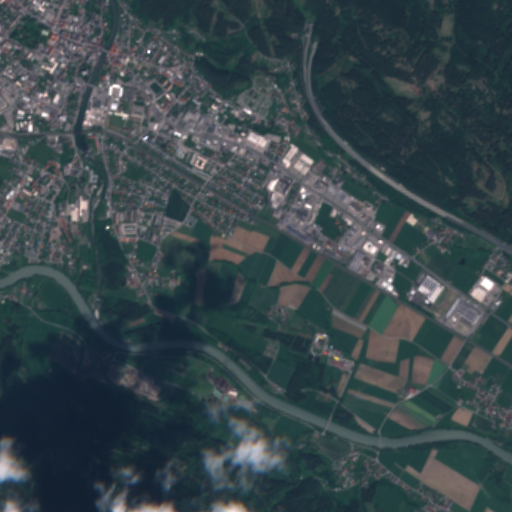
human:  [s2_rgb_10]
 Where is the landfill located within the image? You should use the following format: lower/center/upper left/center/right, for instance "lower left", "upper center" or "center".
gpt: The landfill is located in the lower left of the image.
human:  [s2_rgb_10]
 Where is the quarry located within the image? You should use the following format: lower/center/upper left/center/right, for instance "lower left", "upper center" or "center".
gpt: The quarry is located in the upper right of the image.
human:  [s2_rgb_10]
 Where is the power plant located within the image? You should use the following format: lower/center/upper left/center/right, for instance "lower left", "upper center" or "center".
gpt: There is no power plant in the image.